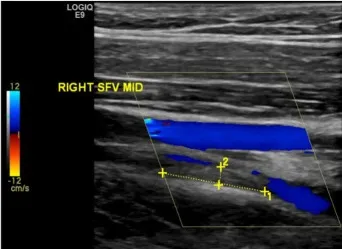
(B) Recanalization observed in the previously completely thrombosed mid-section of the right superficial femoral vein.
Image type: radiology (ultrasound)